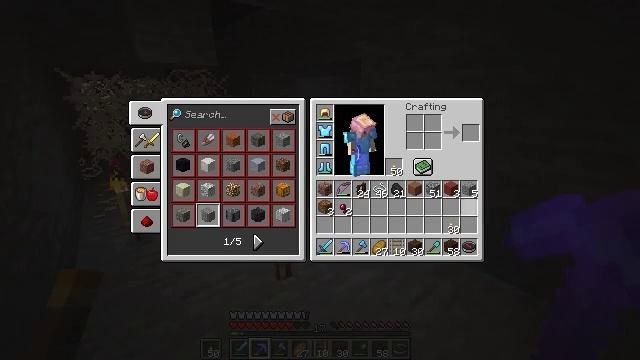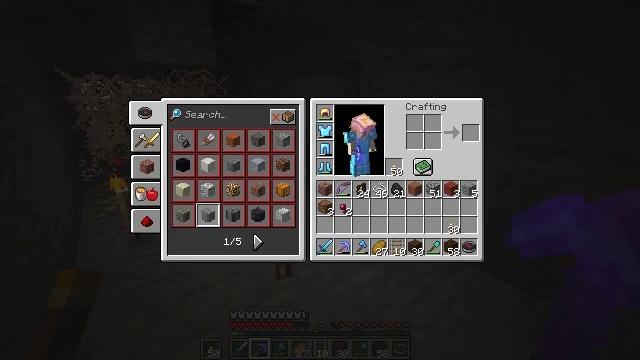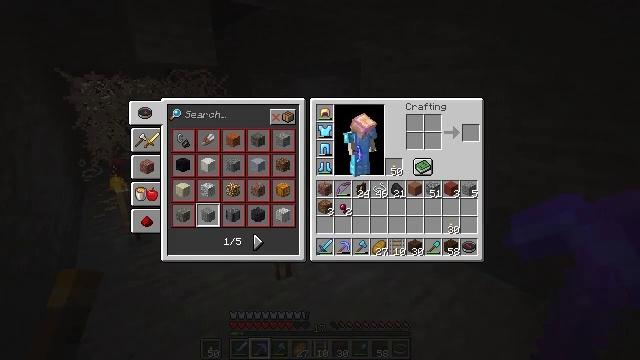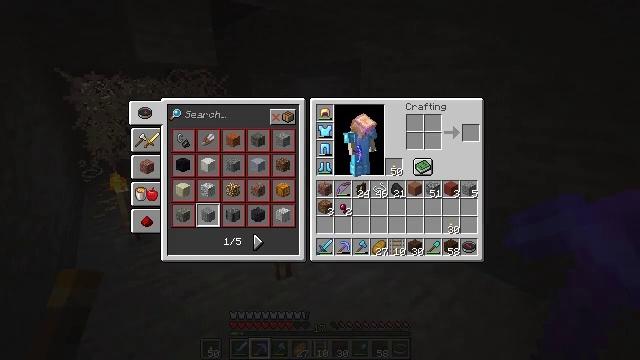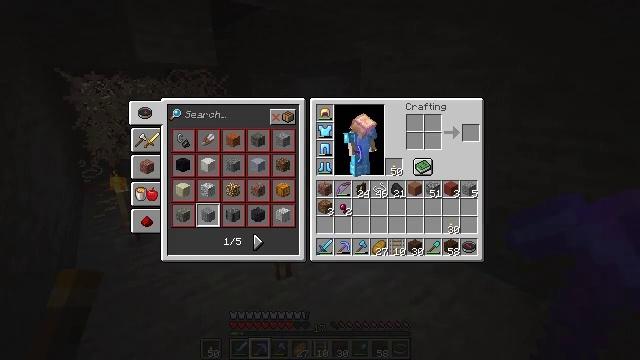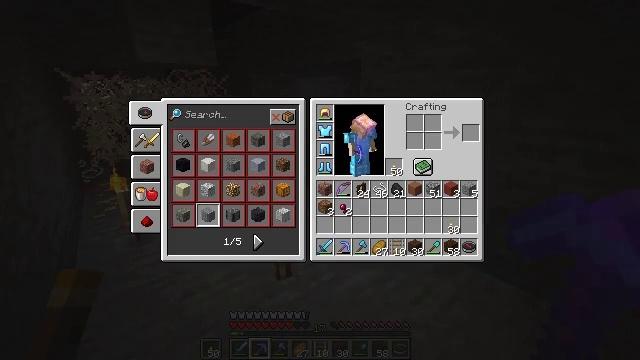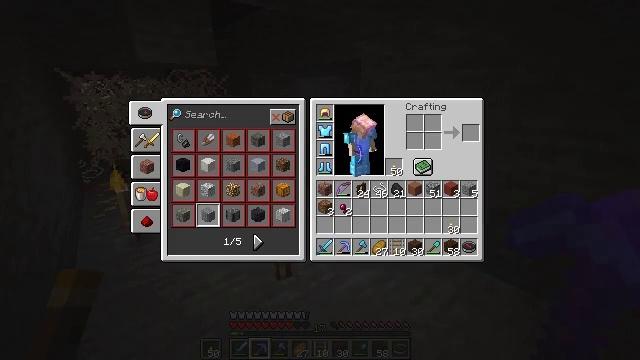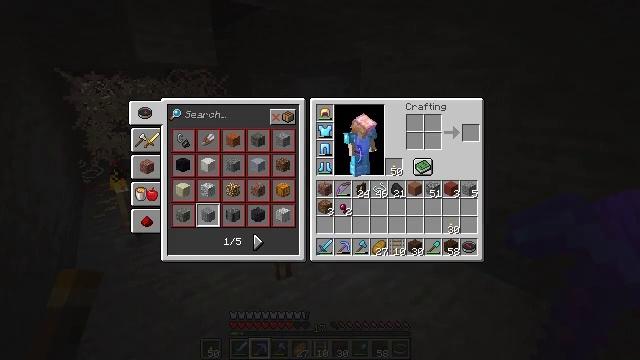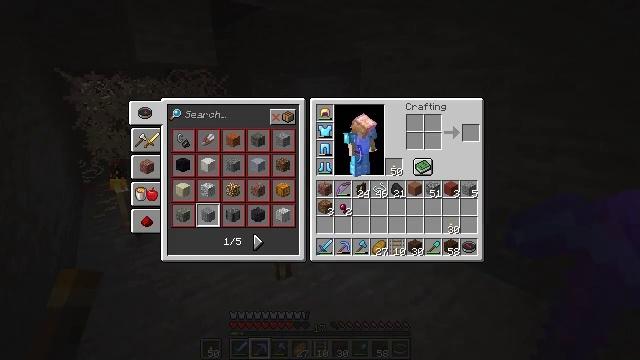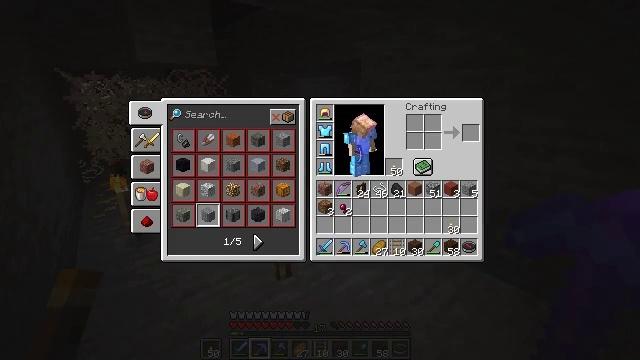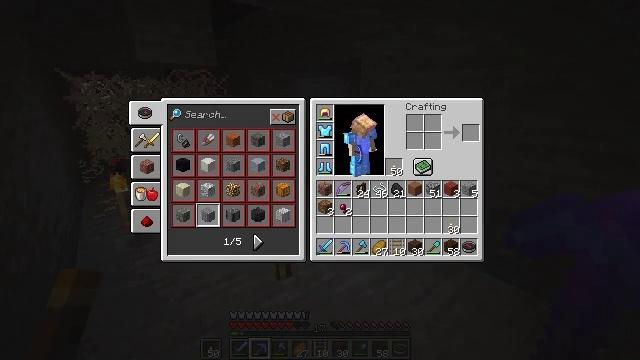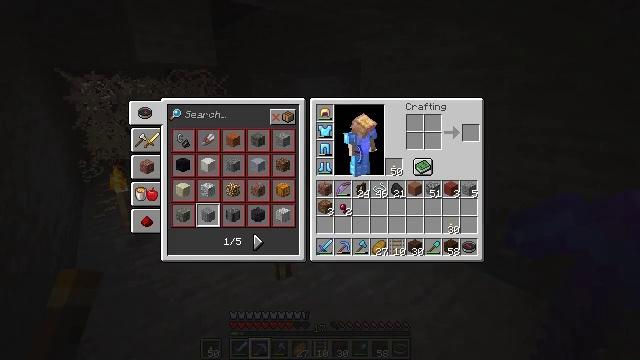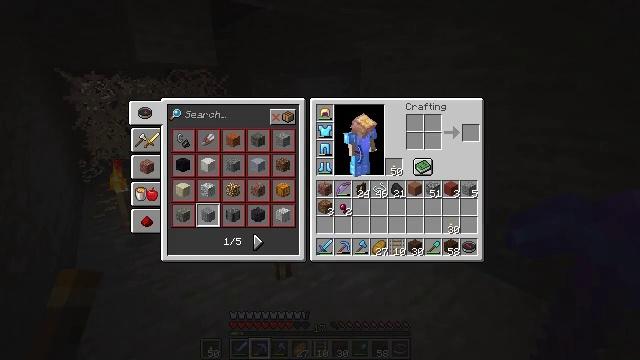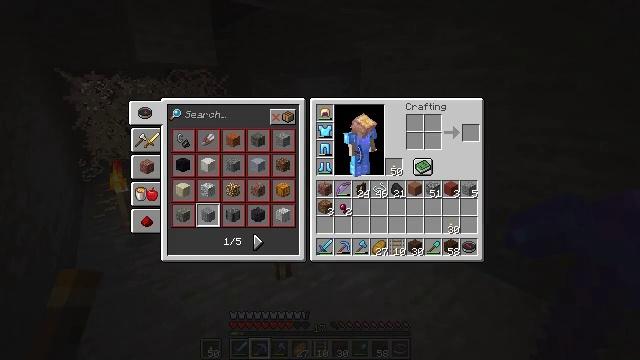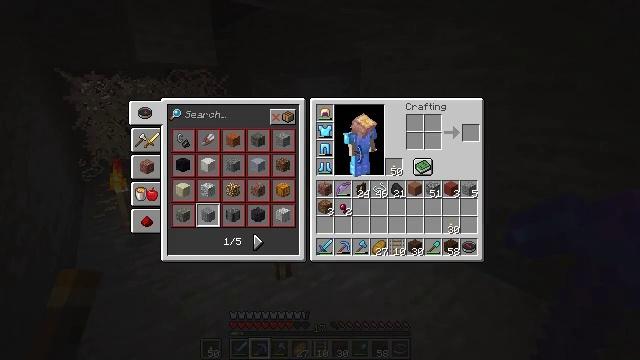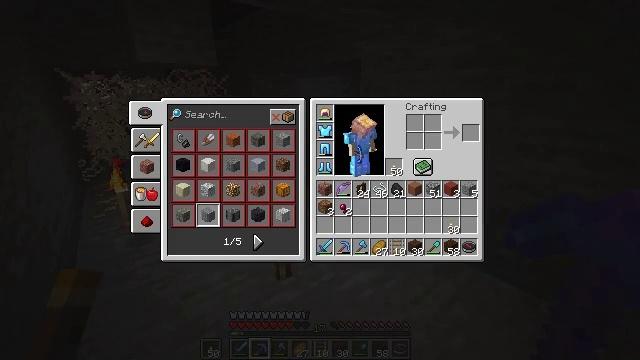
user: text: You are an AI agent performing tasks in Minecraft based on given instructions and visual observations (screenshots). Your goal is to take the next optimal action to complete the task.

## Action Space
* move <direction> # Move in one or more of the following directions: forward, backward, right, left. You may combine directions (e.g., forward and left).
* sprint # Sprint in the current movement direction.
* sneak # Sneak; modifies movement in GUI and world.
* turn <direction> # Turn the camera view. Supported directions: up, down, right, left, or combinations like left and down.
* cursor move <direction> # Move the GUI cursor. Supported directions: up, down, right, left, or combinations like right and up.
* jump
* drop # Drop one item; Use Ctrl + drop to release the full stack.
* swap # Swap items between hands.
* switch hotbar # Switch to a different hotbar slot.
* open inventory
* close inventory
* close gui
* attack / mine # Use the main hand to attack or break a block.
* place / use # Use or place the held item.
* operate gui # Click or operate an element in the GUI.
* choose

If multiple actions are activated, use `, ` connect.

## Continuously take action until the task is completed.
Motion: motion action
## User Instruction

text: Remove the torch from its spot.
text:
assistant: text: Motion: cursor move right
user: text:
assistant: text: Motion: cursor move right
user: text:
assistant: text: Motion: cursor move right
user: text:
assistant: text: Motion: cursor move right
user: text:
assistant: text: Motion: cursor move right
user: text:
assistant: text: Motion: no_op
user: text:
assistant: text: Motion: no_op
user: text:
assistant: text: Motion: no_op
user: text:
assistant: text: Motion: no_op
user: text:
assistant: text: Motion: no_op
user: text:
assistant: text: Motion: no_op
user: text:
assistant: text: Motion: no_op
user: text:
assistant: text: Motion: no_op
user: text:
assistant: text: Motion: no_op
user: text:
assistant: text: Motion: no_op
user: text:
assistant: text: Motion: no_op
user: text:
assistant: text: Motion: no_op
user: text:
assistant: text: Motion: no_op
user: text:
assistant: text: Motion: no_op
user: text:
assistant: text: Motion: no_op
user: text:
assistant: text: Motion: no_op
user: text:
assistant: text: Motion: no_op
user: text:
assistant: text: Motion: no_op
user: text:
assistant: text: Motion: no_op
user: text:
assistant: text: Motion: no_op
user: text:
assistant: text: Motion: no_op
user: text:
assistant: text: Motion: no_op
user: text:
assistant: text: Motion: no_op
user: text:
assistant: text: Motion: no_op
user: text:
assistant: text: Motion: no_op